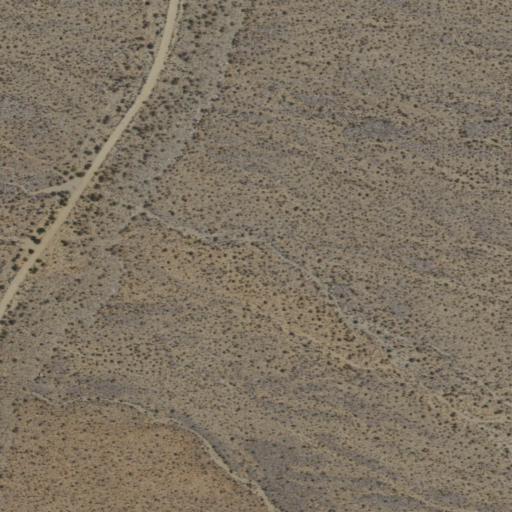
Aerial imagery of valley in California named Lewis Canyon containing only shrub